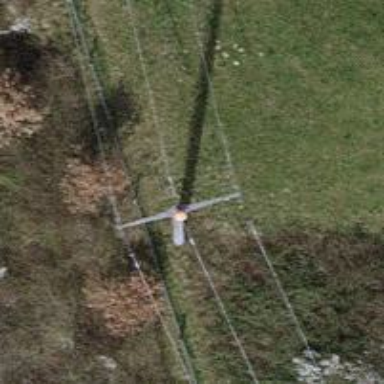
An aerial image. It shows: Concrete power pole.